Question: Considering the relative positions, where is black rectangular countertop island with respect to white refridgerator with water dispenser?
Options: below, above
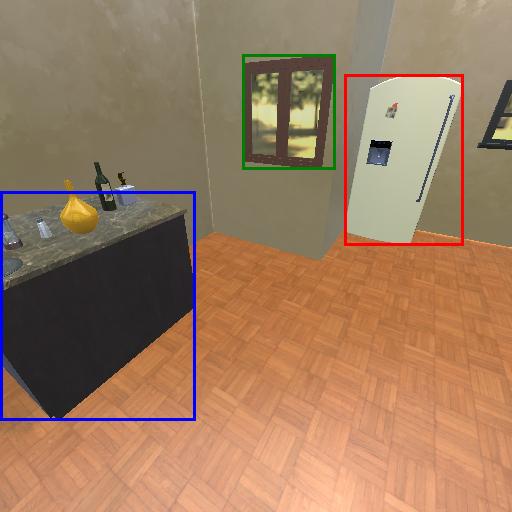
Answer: below